Question: I am using SlidingMenu from Jeremy Feinstein with success. In the slide menu I create a list of items as can be seen in the next image.

i've managed to make it work properly until now that I've decided to add an indicator (a rectangle coloured) at the left of the selected item which is giving me some troubles.
I've tried some solutions, like destroying the RelativeLayout that represents the SlideMenu but in some cases there are more than 200 items, and re-create it again is so much time consuming.
Other solution that didn't work was to get the View that is associated with the item, and change the background color programatically. The problem here is when there are more than 12 items (the maximum displayed in my screen). In that case if I try to change the colour of the 15th item (i.e.) I get a NullPointerException.
Eventually I managed to do it elegantly:
'''
private void updateSlideViewIndicator(int id_from, int id_to) {
SectionItem si = (SectionItem) slidePreguntas.getSectionListAdapter().getChild(0, id_from);
si.setActualItem(false);
si = (SectionItem) slidePreguntas.getSectionListAdapter().getChild(0, id_to);
si.setActualItem(true);
}
'''
With this code, I change a private field in the Item object that help me clear the item "from" I come, and highlight the item "to" I am going.
Moreover, I look at that field in the getChildView in the SectionListAdapter.java:
'''
@Override
public View getChildView(int groupPosition, int childPosition,
boolean isLastChild, View convertView, ViewGroup parent) {
if (convertView == null) {
convertView = inflater.inflate(R.layout.pregunta_slide_menu_sectionitem,
parent, false);
}
SectionItem oSectionItem = this.sections.get(groupPosition).getSectionItems().get(childPosition);
TextView titleView = (TextView) convertView
.findViewById(R.id.slidingmenu_sectionitem_label);
titleView.setText(oSectionItem.getTitle());
TextView textView = (TextView) convertView
.findViewById(R.id.slidingmenu_sectionitem_text);
textView.setText(oSectionItem.getText());
View indicator = (View) convertView
.findViewById(R.id.slidingmenu_sectionitem_indicator);
if (oSectionItem.isActualItem()) {
indicator.setBackgroundColor(this.context.getResources()
.getColor(R.color.marca));
} else {
indicator.setBackgroundColor(this.context.getResources()
.getColor(R.color.blanco));
}
return convertView;
}
'''
The problem with this solution is that the green indicator is only updated when I scroll the slideMenu beyond the visibility of the item selected and returned it back. As long as I hide the slideMenu and show it again without scrolling, the higlighted item remains wrong. I've tried also to setVisibility(Invisible) and Visible again but it didn't work either. I thought that maybe that way the getChildView function would be called but it wasn't.
I would like that the selected item will be highlited as soos as it is selected, and that there wasn't necessary to scroll the list and come back again to see it correctly.
I am sure there has to be a solution for this, does somebody have a clue about this?
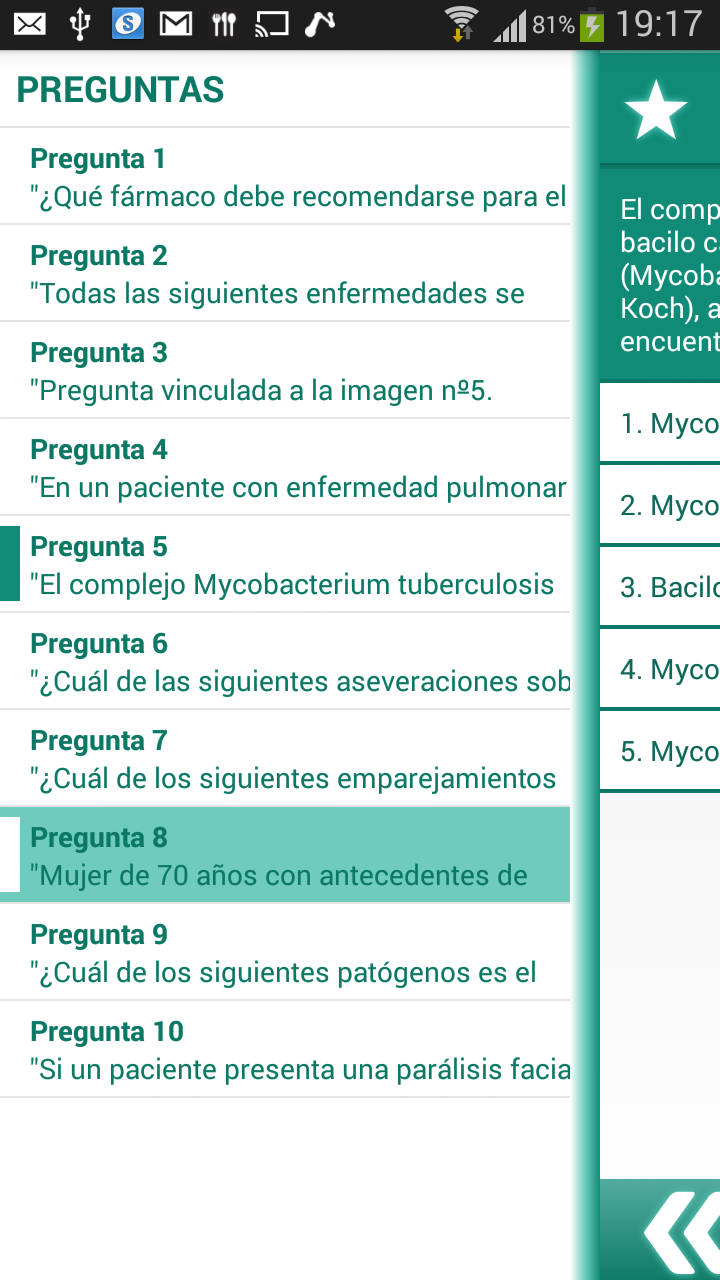
Answer: Why don't you try using
invalidateViews() method on your View?